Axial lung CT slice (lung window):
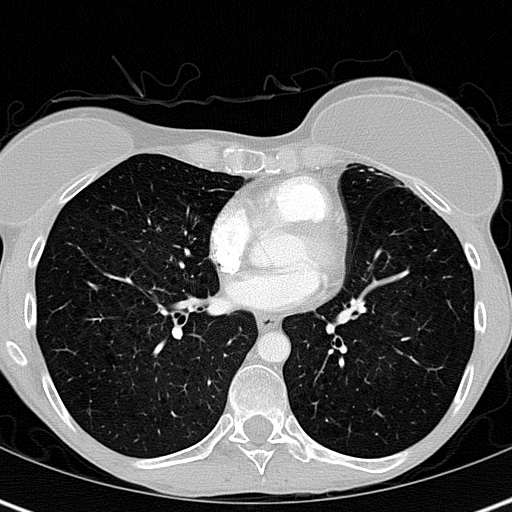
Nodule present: no